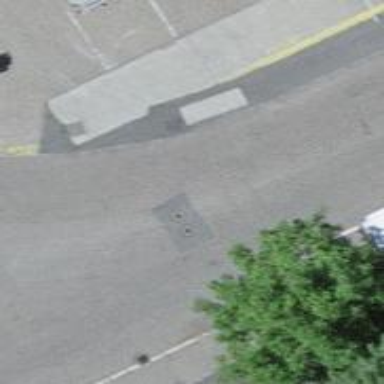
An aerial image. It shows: Residential road with separate sidewalks on both sides. The road surface is asphalt.